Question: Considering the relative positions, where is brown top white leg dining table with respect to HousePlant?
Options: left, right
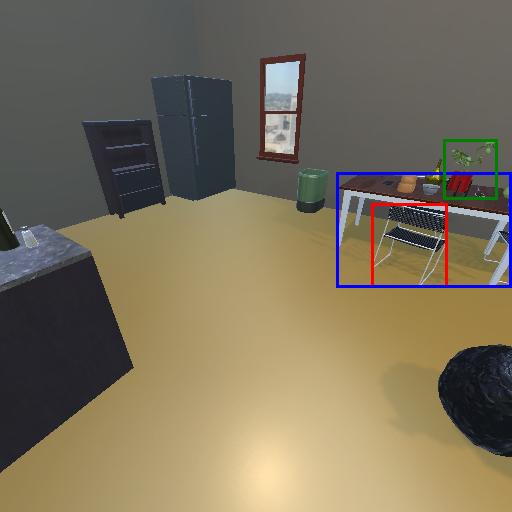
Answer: left